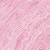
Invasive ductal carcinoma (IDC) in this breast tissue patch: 0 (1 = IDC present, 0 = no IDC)